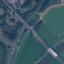
Land use / land cover class: Highway